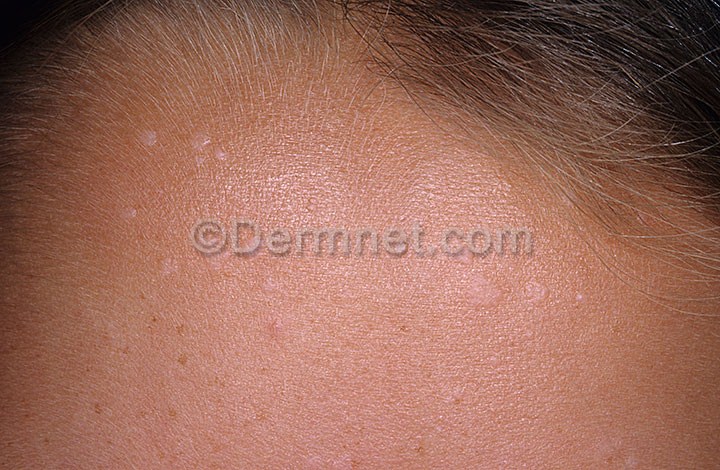
Disease: Warts Molluscum and other Viral Infections